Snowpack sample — Snodgrass Mountain, Crested Butte, Colorado (2/4/25, 12:06 PM MST)
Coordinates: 38.923, -106.968
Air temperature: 35 °F
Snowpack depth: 80 cm
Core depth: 60 cm
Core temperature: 32 °F
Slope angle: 14°, slope face: 78°
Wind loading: low
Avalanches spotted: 0
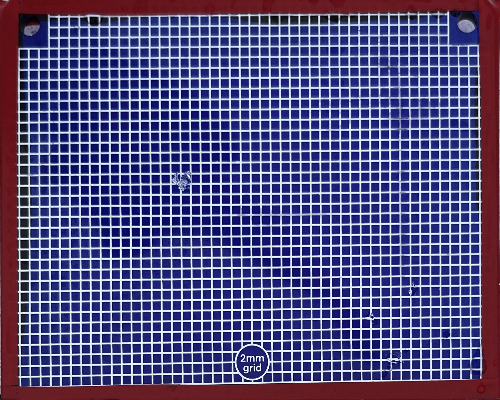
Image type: profile
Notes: No avalanches nearby, unusually warm weather for the last month reported by residents, Collected 25 yards from treeline